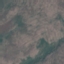
Label: HerbaceousVegetation